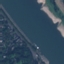
Land use / land cover class: River